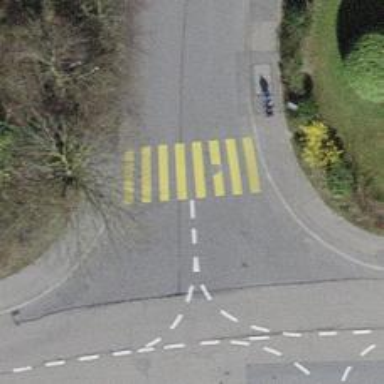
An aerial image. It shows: Pedestrian crossing with zebra markings on footway.